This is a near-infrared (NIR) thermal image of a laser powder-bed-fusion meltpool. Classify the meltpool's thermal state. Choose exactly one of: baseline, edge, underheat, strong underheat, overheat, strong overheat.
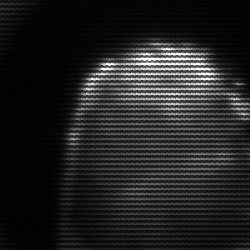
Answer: edge